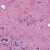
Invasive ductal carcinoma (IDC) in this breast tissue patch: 1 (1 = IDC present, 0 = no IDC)